Question: Whenever i try to execute the application on the emulator, the emulator displays an error saying "Unfortunately, My libGDX Game has stopped." The application runs fine in the desktop version though.
I have the latest nightly version, ADT version 18, latest GWT, and latest version of eclipse. My Android SDK tools is version 19, while my android SDK platform-tools is version 11.
Any ideas on how to fix this?
I was following along this tutorial: <URL>
Here is a screenshot of what i see:
Logcat:
'''
06-10 19:50:44.282: I/Process(1548): Sending signal. PID: 1548 SIG: 9
06-10 19:50:48.022: I/dalvikvm(1566): threadid=3: reacting to signal 3
06-10 19:50:48.152: I/dalvikvm(1566): Wrote stack traces to '/data/anr/traces.txt'
06-10 19:50:48.312: W/dalvikvm(1566): Exception Ljava/lang/UnsatisfiedLinkError; thrown while initializing Lcom/badlogic/gdx/backends/android/AndroidApplication;
06-10 19:50:48.312: W/dalvikvm(1566): Class init failed in newInstance call (Lcom/me/mygdxgame/MainActivity;)
06-10 19:50:48.322: D/AndroidRuntime(1566): Shutting down VM
06-10 19:50:48.332: W/dalvikvm(1566): threadid=1: thread exiting with uncaught exception (group=0xb40d5180)
06-10 19:50:48.392: E/AndroidRuntime(1566): FATAL EXCEPTION: main
06-10 19:50:48.392: E/AndroidRuntime(1566): java.lang.ExceptionInInitializerError
06-10 19:50:48.392: E/AndroidRuntime(1566): at java.lang.Class.newInstanceImpl(Native Method)
06-10 19:50:48.392: E/AndroidRuntime(1566): at java.lang.Class.newInstance(Class.java:1319)
06-10 19:50:48.392: E/AndroidRuntime(1566): at android.app.Instrumentation.newActivity(Instrumentation.java:1023)
06-10 19:50:48.392: E/AndroidRuntime(1566): at android.app.ActivityThread.performLaunchActivity(ActivityThread.java:1871)
06-10 19:50:48.392: E/AndroidRuntime(1566): at android.app.ActivityThread.handleLaunchActivity(ActivityThread.java:1981)
06-10 19:50:48.392: E/AndroidRuntime(1566): at android.app.ActivityThread.access$600(ActivityThread.java:123)
06-10 19:50:48.392: E/AndroidRuntime(1566): at android.app.ActivityThread$H.handleMessage(ActivityThread.java:1147)
06-10 19:50:48.392: E/AndroidRuntime(1566): at android.os.Handler.dispatchMessage(Handler.java:99)
06-10 19:50:48.392: E/AndroidRuntime(1566): at android.os.Looper.loop(Looper.java:137)
06-10 19:50:48.392: E/AndroidRuntime(1566): at android.app.ActivityThread.main(ActivityThread.java:4424)
06-10 19:50:48.392: E/AndroidRuntime(1566): at java.lang.reflect.Method.invokeNative(Native Method)
06-10 19:50:48.392: E/AndroidRuntime(1566): at java.lang.reflect.Method.invoke(Method.java:511)
06-10 19:50:48.392: E/AndroidRuntime(1566): at com.android.internal.os.ZygoteInit$MethodAndArgsCaller.run(ZygoteInit.java:784)
06-10 19:50:48.392: E/AndroidRuntime(1566): at com.android.internal.os.ZygoteInit.main(ZygoteInit.java:551)
06-10 19:50:48.392: E/AndroidRuntime(1566): at dalvik.system.NativeStart.main(Native Method)
06-10 19:50:48.392: E/AndroidRuntime(1566): Caused by: java.lang.UnsatisfiedLinkError: Couldn't load gdx: findLibrary returned null
06-10 19:50:48.392: E/AndroidRuntime(1566): at java.lang.Runtime.loadLibrary(Runtime.java:365)
06-10 19:50:48.392: E/AndroidRuntime(1566): at java.lang.System.loadLibrary(System.java:535)
06-10 19:50:48.392: E/AndroidRuntime(1566): at com.badlogic.gdx.utils.GdxNativesLoader.load(GdxNativesLoader.java:116)
06-10 19:50:48.392: E/AndroidRuntime(1566): at com.badlogic.gdx.backends.android.AndroidApplication.<clinit>(AndroidApplication.java:59)
06-10 19:50:48.392: E/AndroidRuntime(1566): ... 15 more
06-10 19:50:49.152: I/dalvikvm(1566): threadid=3: reacting to signal 3
06-10 19:50:49.192: I/dalvikvm(1566): Wrote stack traces to '/data/anr/traces.txt'
06-10 19:50:49.972: I/dalvikvm(1566): threadid=3: reacting to signal 3
06-10 19:50:50.012: I/dalvikvm(1566): Wrote stack traces to '/data/anr/traces.txt'
06-10 19:50:52.093: I/dalvikvm(1566): threadid=3: reacting to signal 3
06-10 19:50:52.112: I/dalvikvm(1566): Wrote stack traces to '/data/anr/traces.txt'
'''
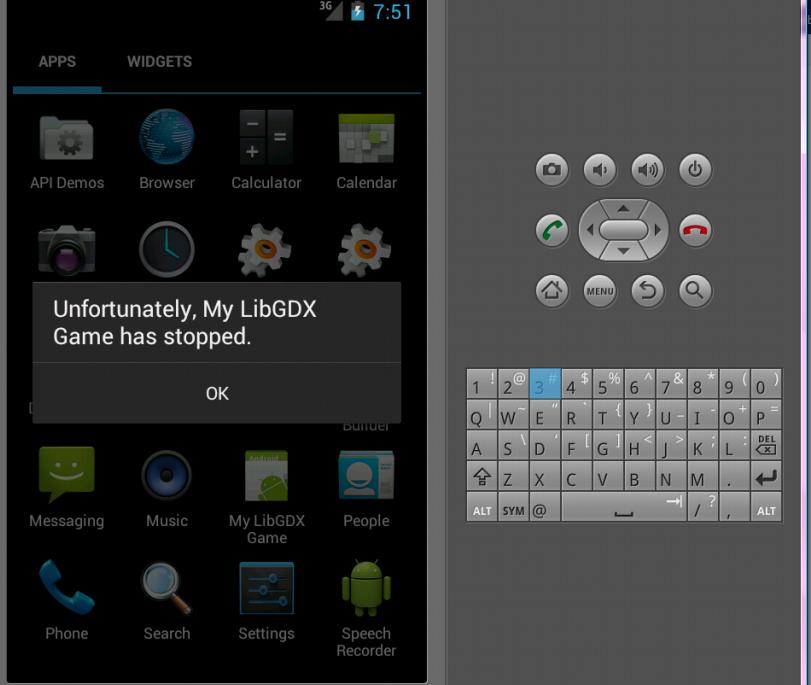
Answer: If this is an ARM based emulator, you forgot to add the armeabi and armeabi-v7a folders to your Android project's libs/ folder. Please follow the setup guide here: <URL>
If this is an x86 based emulator, then i'm afraid there's no solution for this issue yet. We do not compile for Android x86 at the moment.
Edit.- x86 is now supported